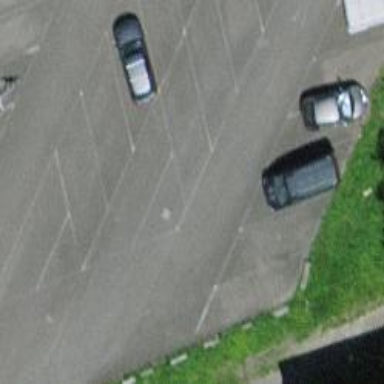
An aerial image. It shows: Asphalt parking aisle off service road.